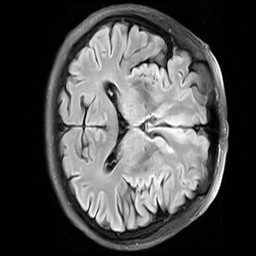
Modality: FLAIR
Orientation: axial
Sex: female
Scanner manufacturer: siemens
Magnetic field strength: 3 T
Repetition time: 10 s
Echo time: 0.09 s